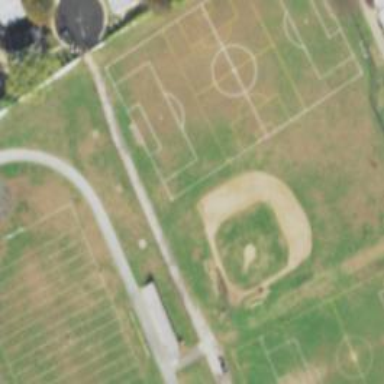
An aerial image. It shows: Soccer pitch for outdoor sports and leisure activities.